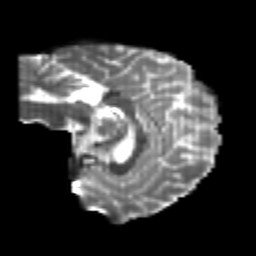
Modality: T2w
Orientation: sagittal
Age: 23
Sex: female
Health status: healthy
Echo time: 0.074 s